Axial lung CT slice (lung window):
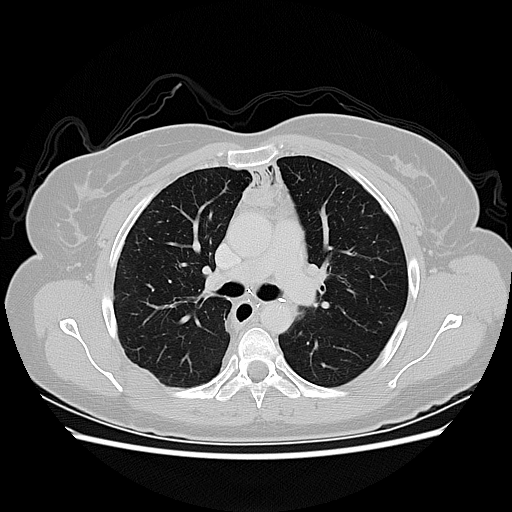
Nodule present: no